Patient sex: F
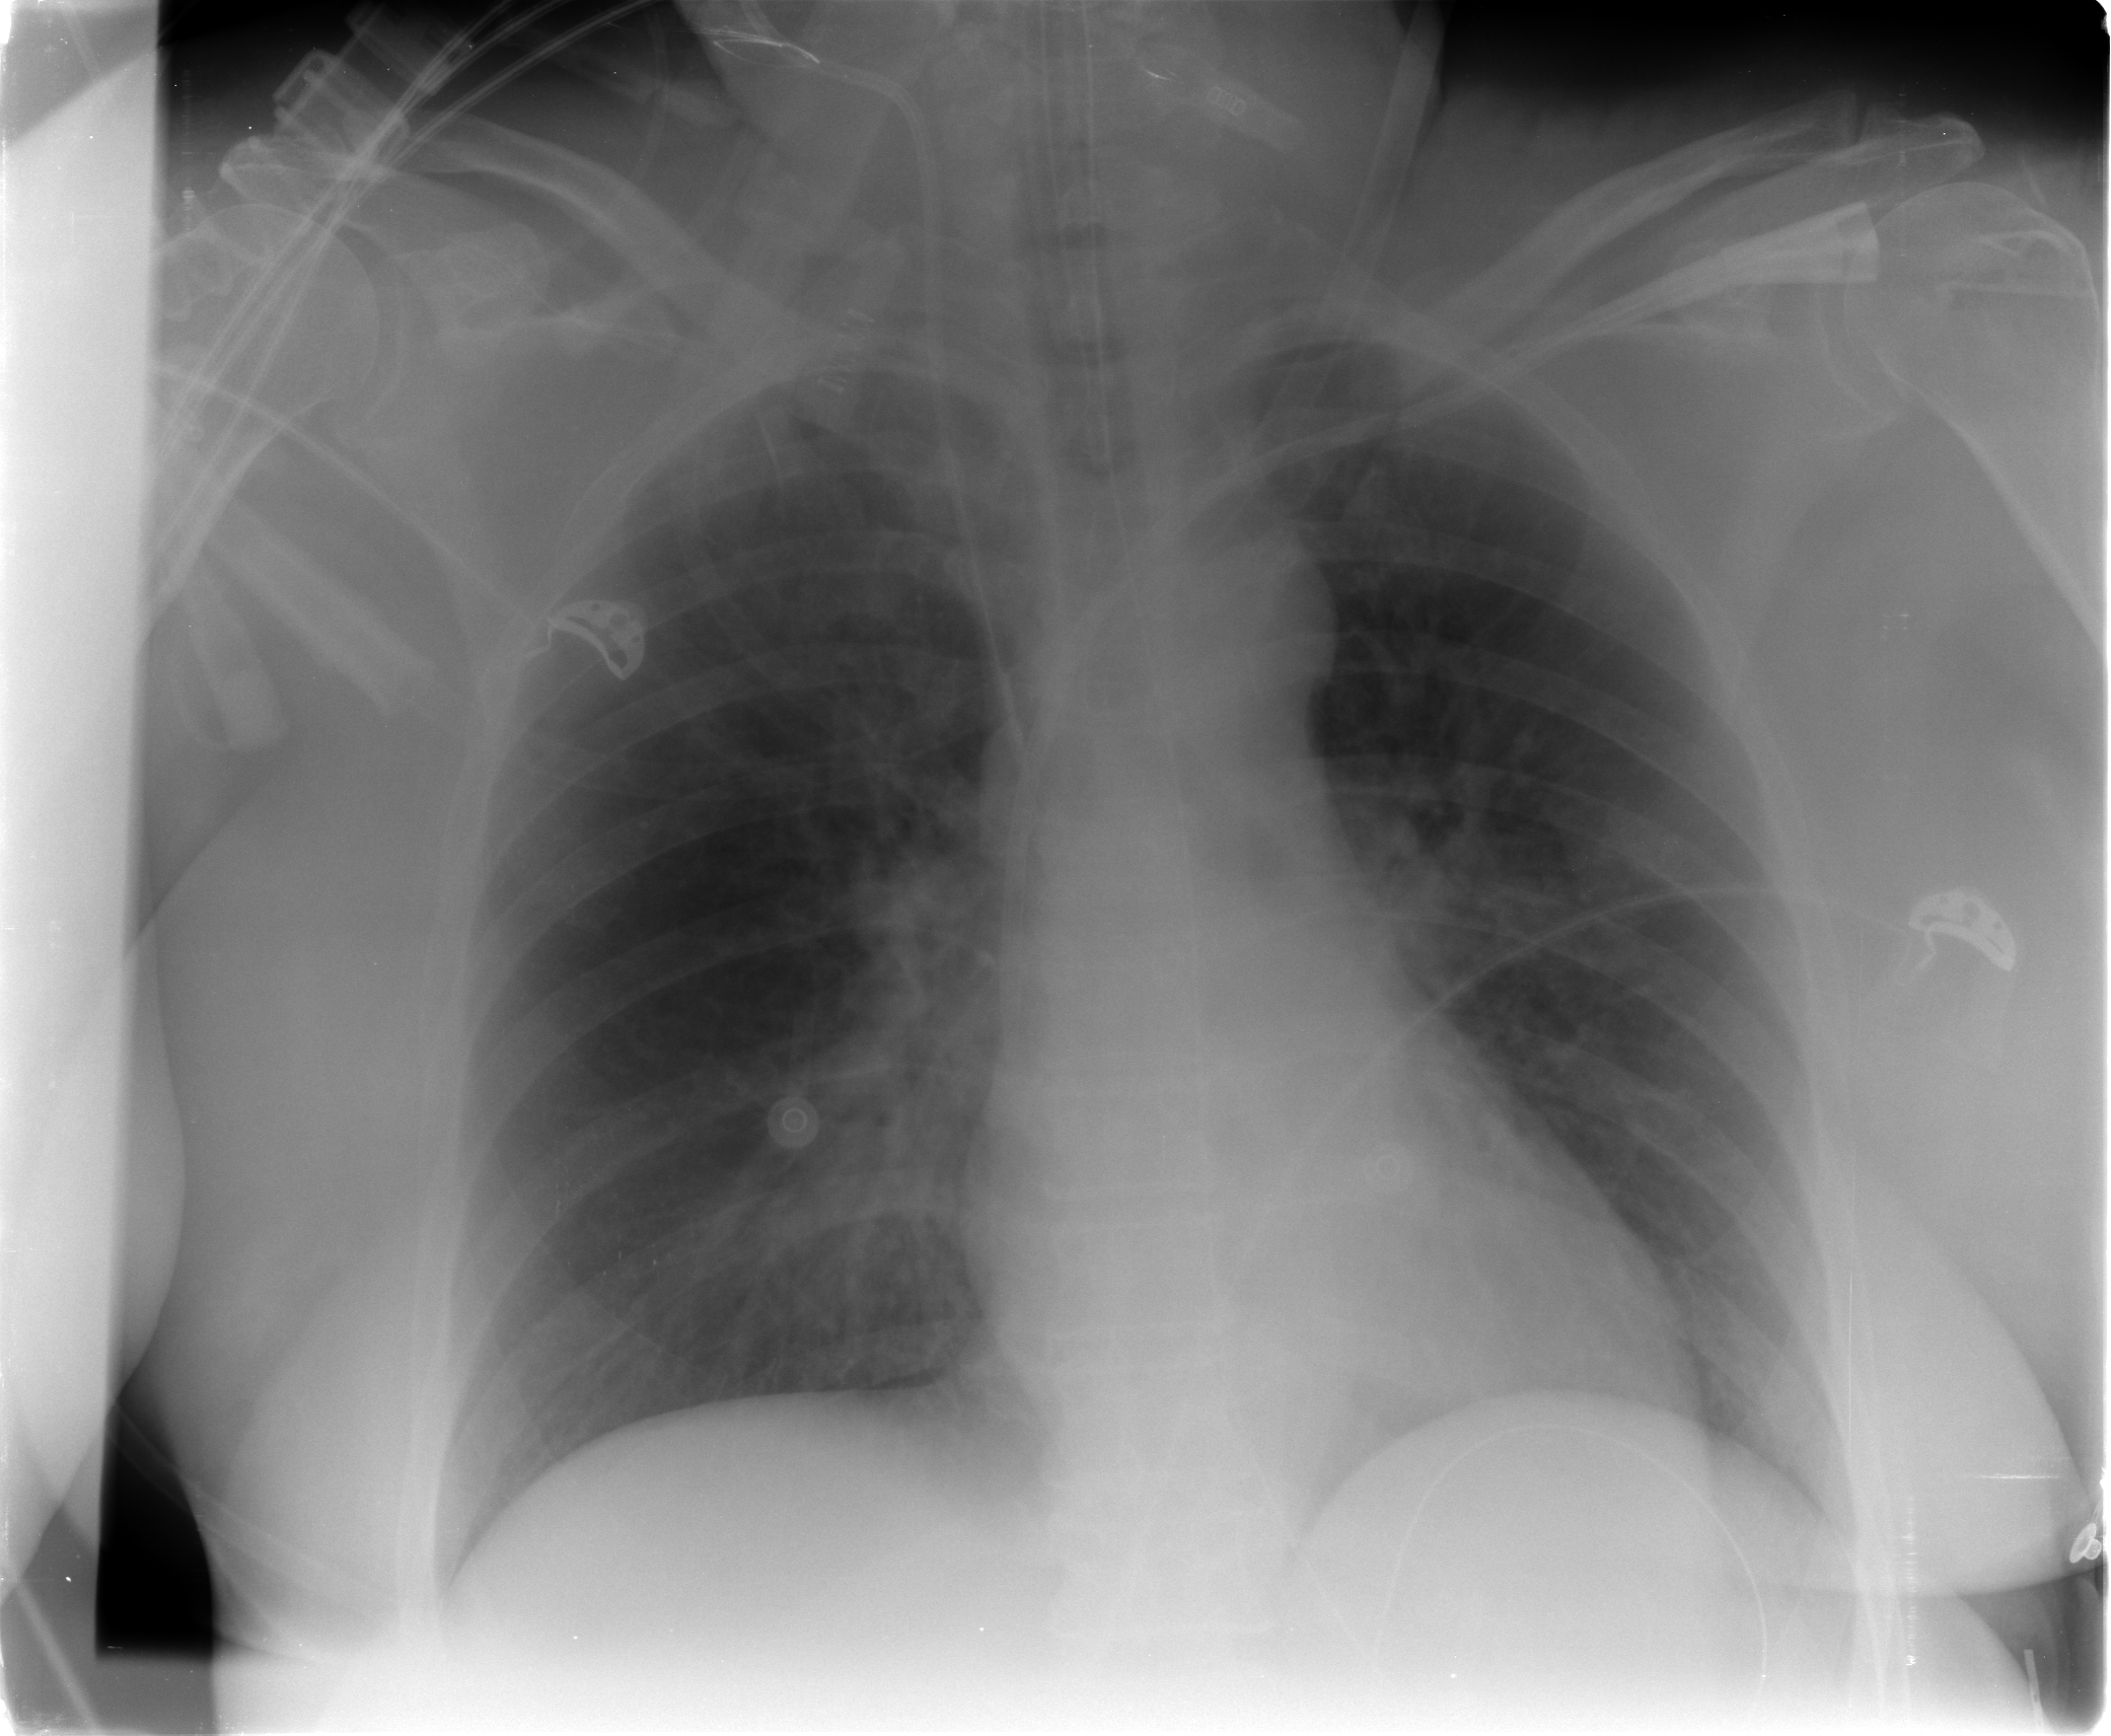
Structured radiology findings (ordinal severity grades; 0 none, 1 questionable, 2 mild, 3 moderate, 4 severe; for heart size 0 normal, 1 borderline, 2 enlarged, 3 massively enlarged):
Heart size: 0
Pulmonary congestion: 2
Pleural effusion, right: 0
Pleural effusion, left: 0
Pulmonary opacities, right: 2
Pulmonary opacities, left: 0
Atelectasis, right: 2
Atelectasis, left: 2